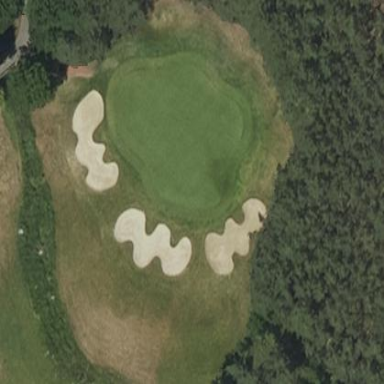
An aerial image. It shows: Scenic golf fairway.